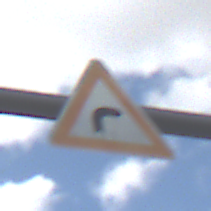
Verkehrszeichen: KurveRechts
Umgebung: Outdoor, Nature
Tageszeit: Midday
Wetter: PartlyCloudy
Licht: Natural
Jahreszeit: NotSpecified
Kontrast: LowContrast